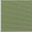
Piece: xx